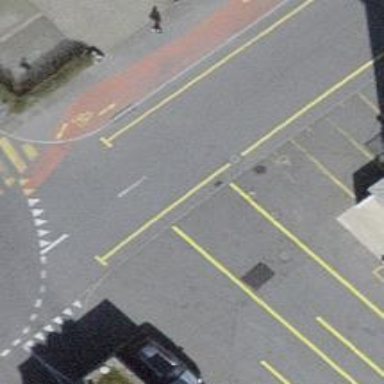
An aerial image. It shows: Kerb serving as barrier.